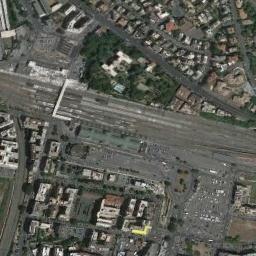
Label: railway_station